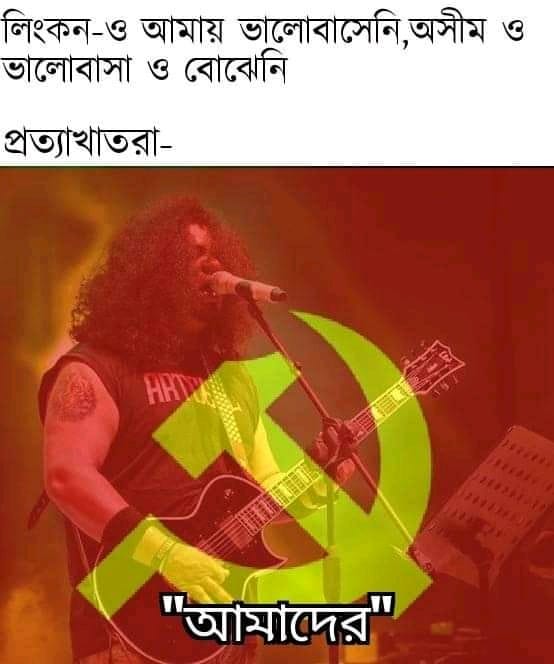
Caption: লিংকন - ও আমায় ভালোবাসেনি , অসীম ও ভালোবাসা  ও বোঝেনি     প্রত্যাখাতরা  -      " আমাদের "
Label: non-hate